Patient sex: F
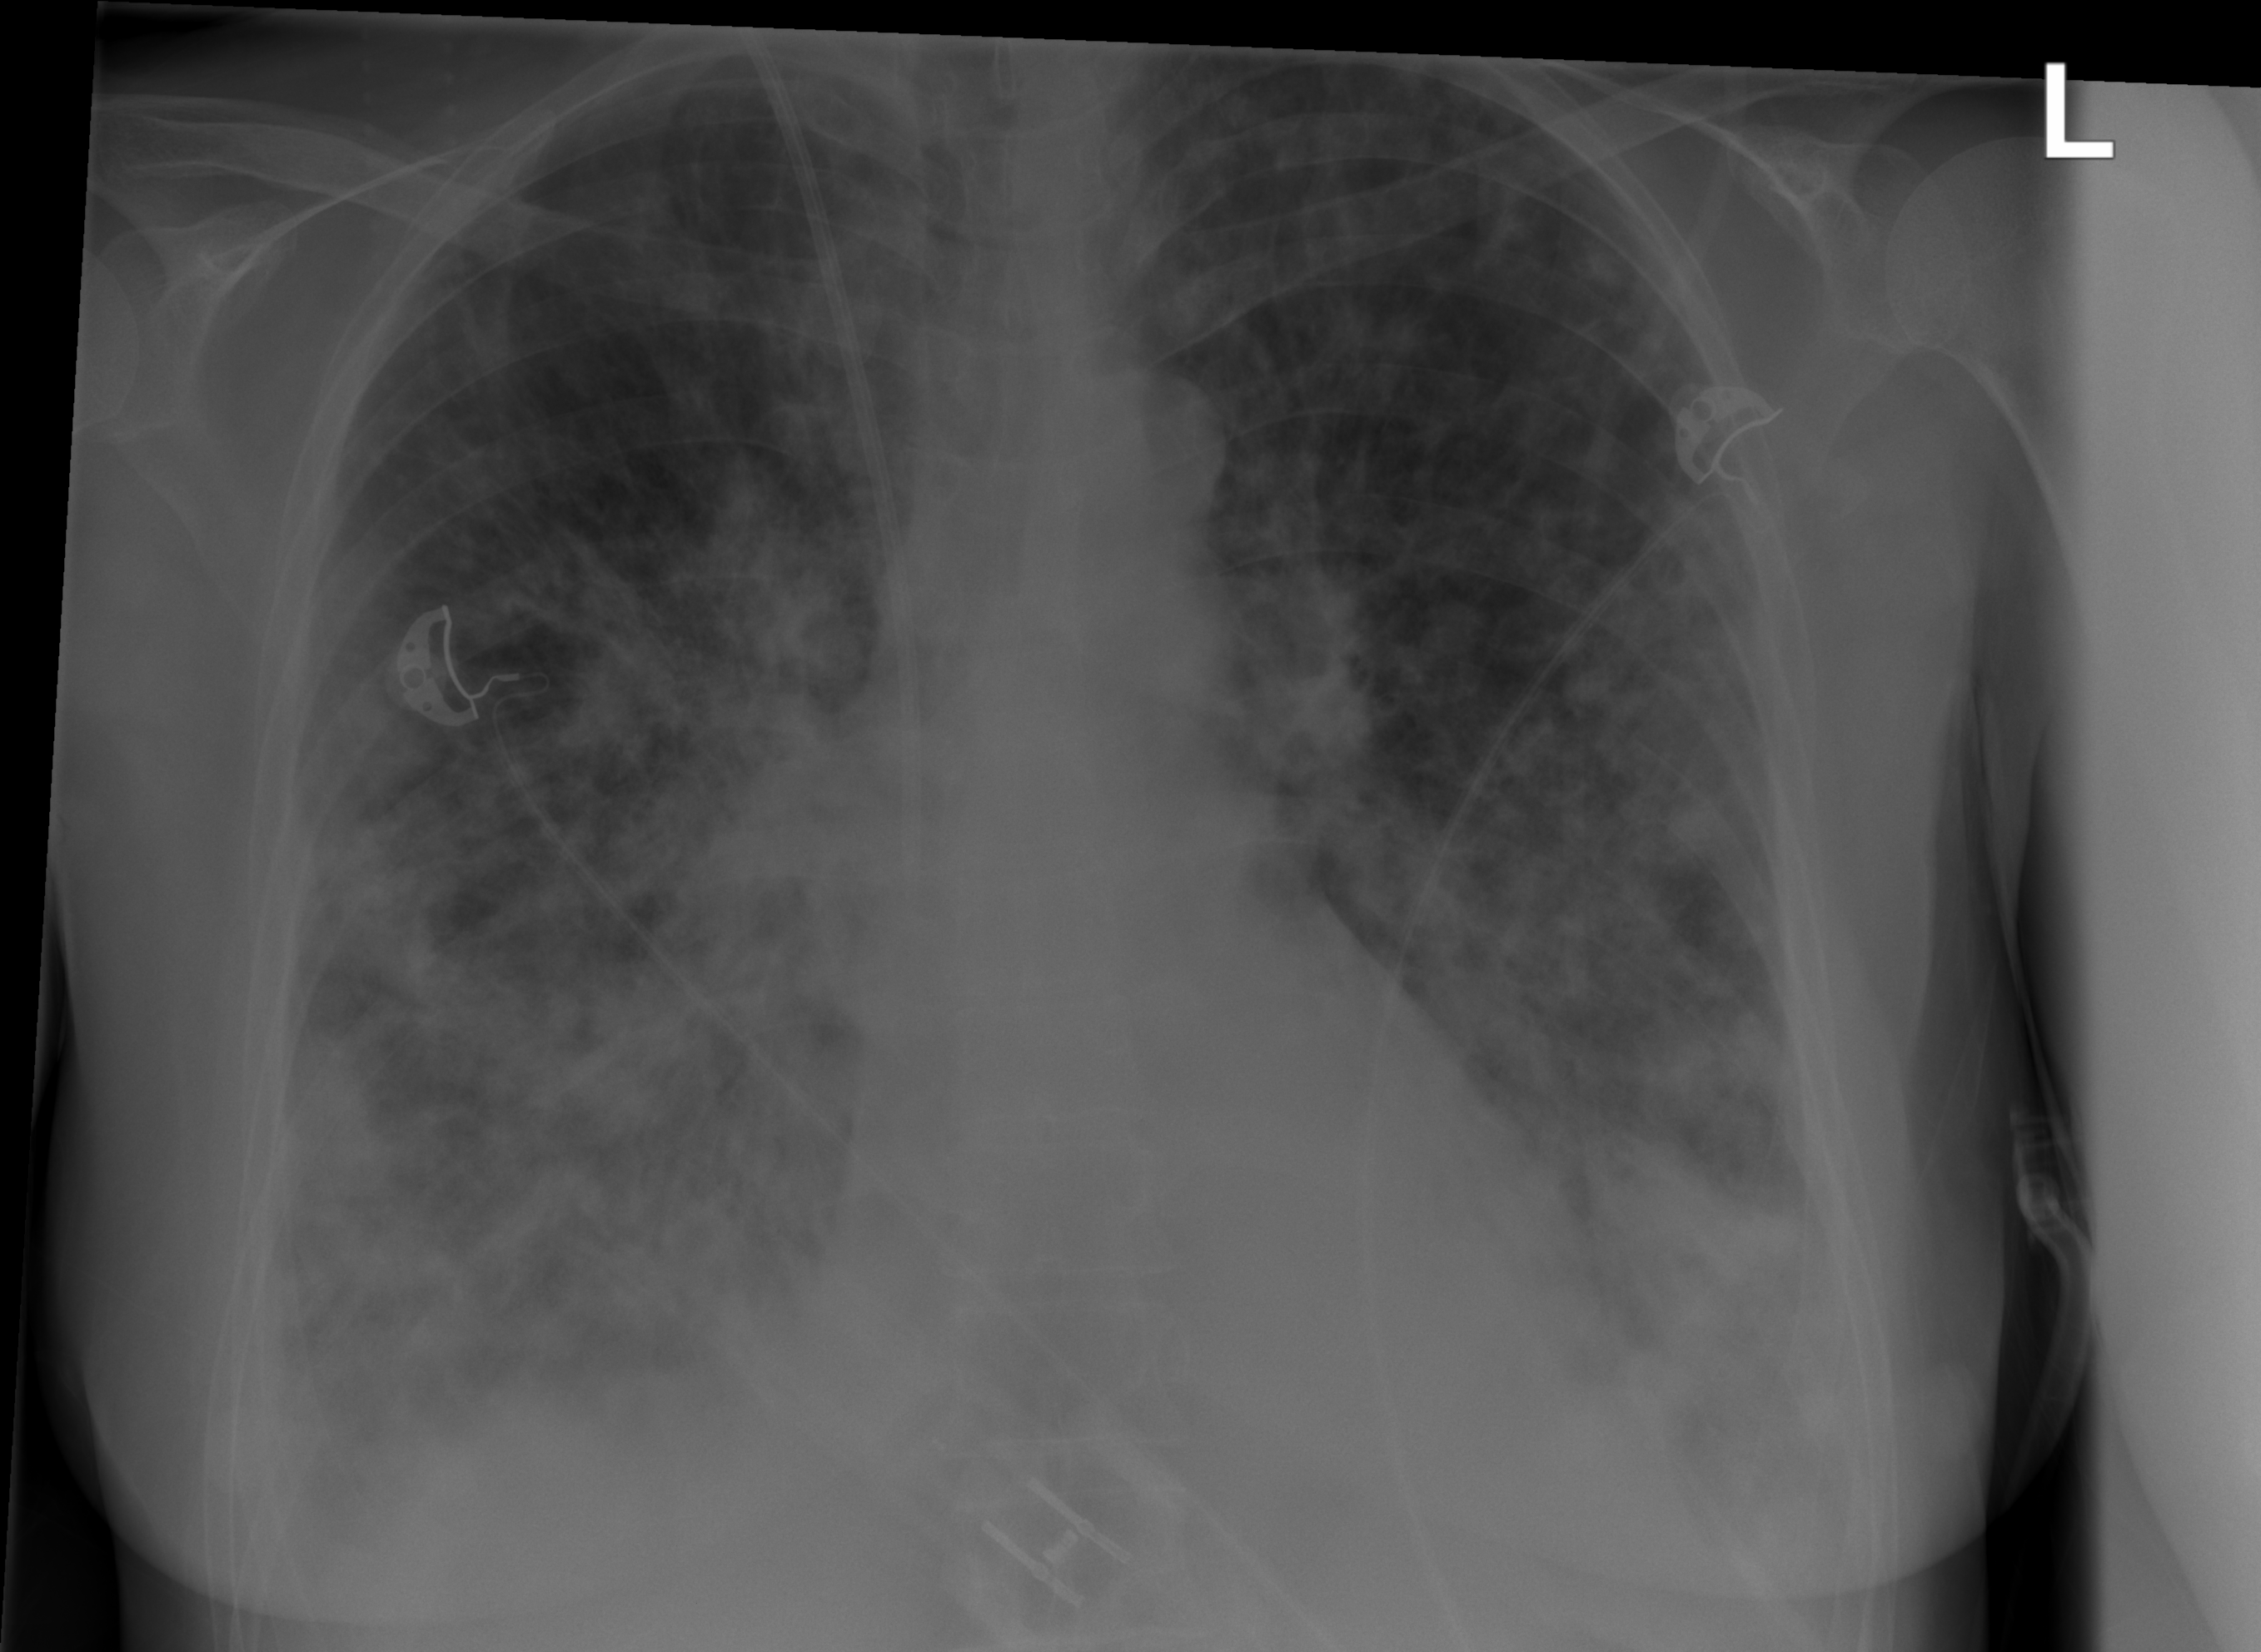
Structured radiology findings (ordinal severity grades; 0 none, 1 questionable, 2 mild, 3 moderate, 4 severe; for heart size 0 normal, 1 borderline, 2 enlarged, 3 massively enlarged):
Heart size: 0
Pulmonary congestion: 0
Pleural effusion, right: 2
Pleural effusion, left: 1
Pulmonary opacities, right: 3
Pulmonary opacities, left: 3
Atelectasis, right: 2
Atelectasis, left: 2